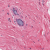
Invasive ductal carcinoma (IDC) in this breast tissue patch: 0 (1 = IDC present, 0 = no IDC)